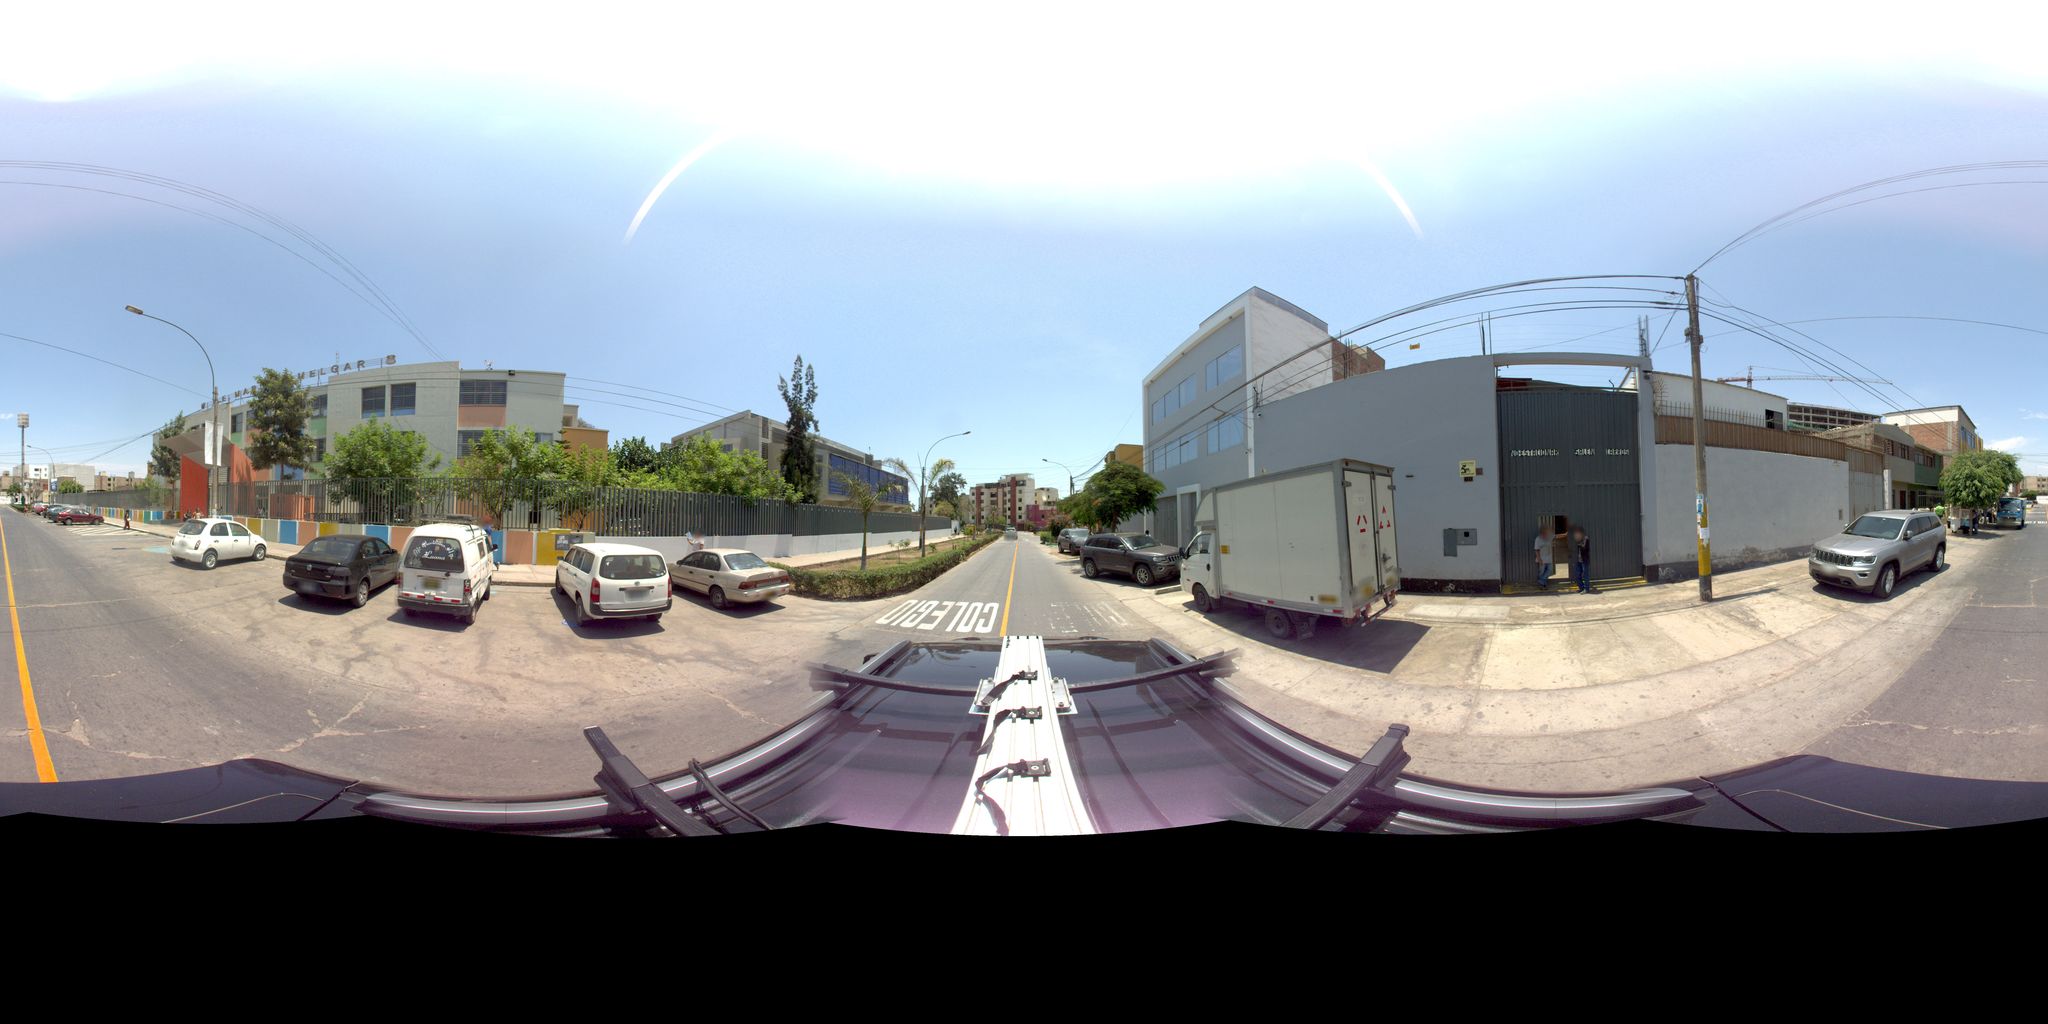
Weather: clear
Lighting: day
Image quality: good
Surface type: driving surface
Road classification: residential
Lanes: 2.0
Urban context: urban centre
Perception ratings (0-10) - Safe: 0.35, Lively: 4.05, Beautiful: 2.61, Boring: 6.32, Depressing: 2.51, Wealthy: 1.7